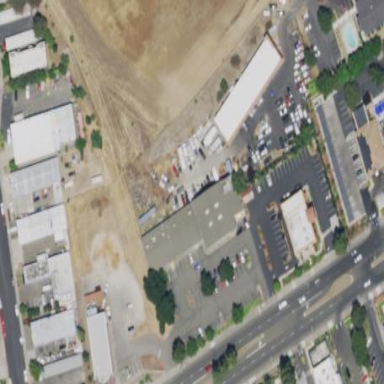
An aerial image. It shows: Retail area.